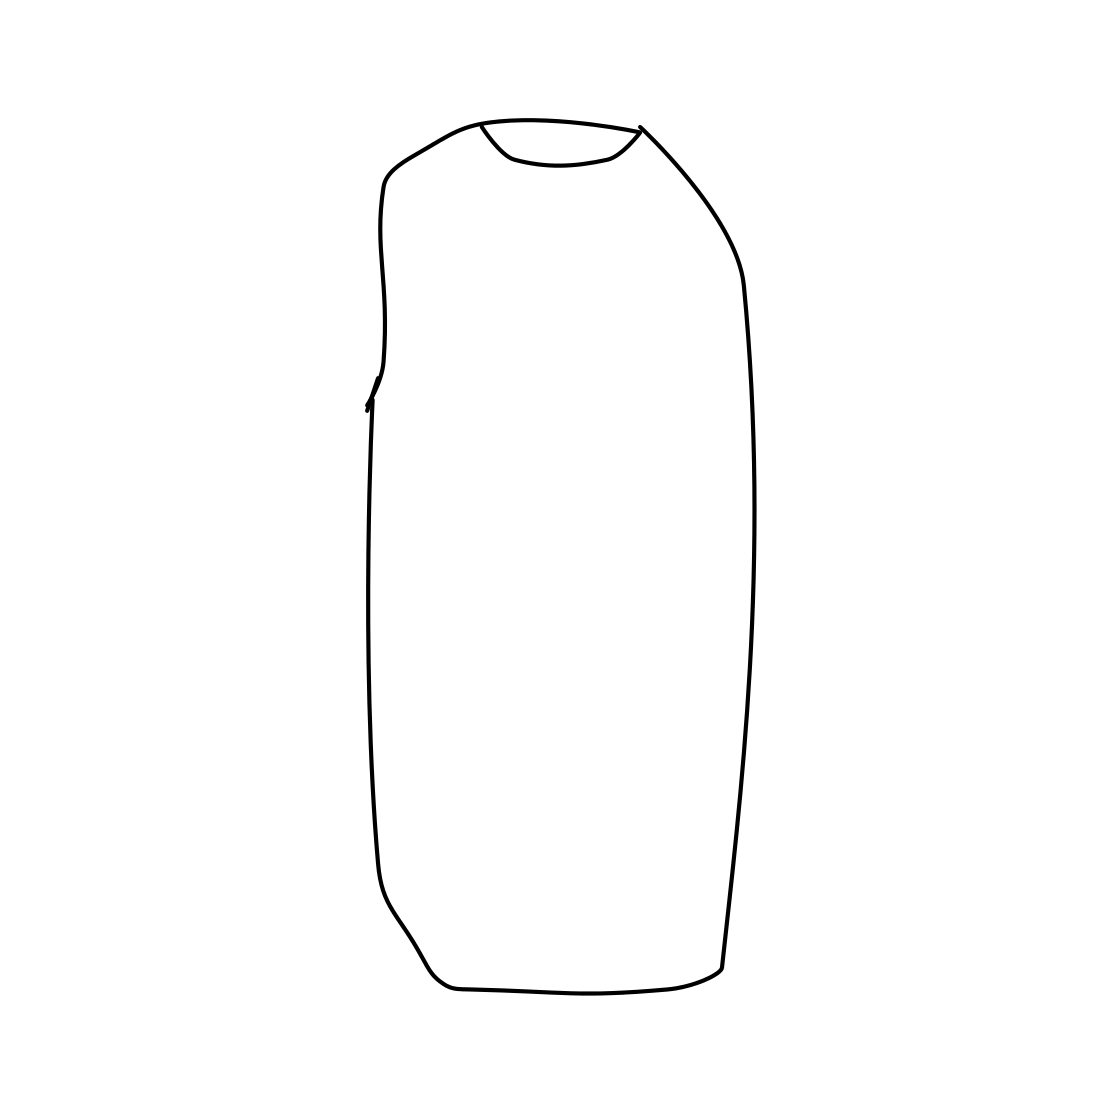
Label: vase